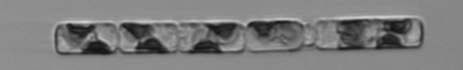
Label: Guinardia_delicatula_TAG_internal_parasite